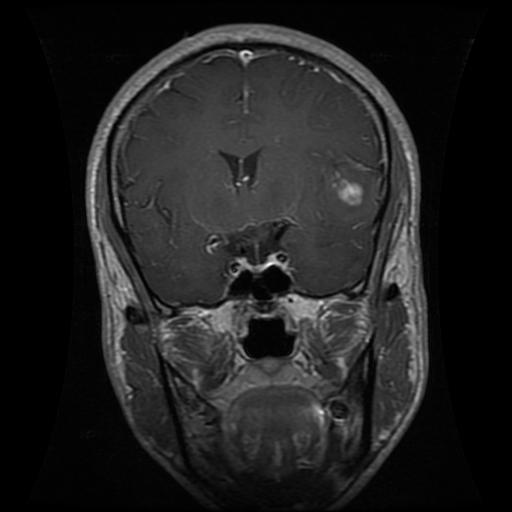
Label: glioma